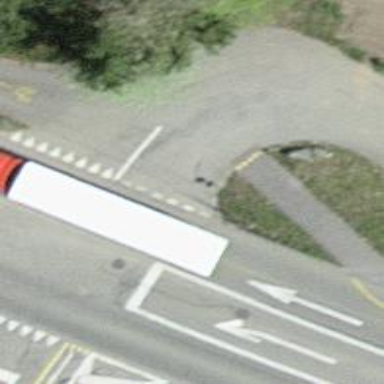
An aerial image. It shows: Asphalt cycleway.